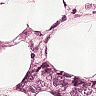
Metastatic tissue present: yes